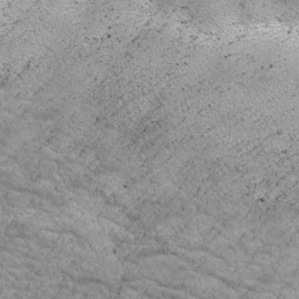
Label: non_frost